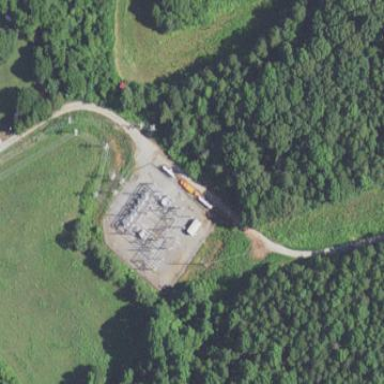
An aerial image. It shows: Distribution substation surrounded by fence.